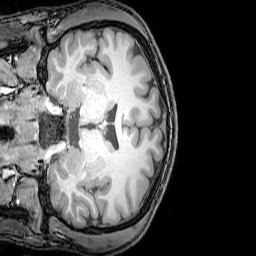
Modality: T1w
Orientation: coronal
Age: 25
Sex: male
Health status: healthy
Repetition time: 0.081 s
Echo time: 0.037 s